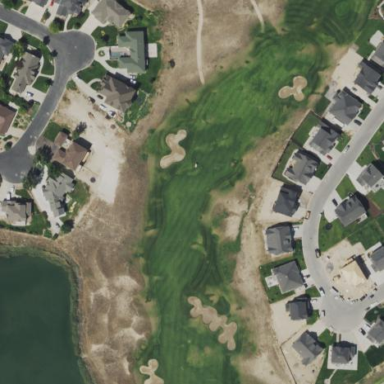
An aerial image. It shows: Area of rough grass used for golf.